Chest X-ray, PA view. Patient: 27 years old, sex M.
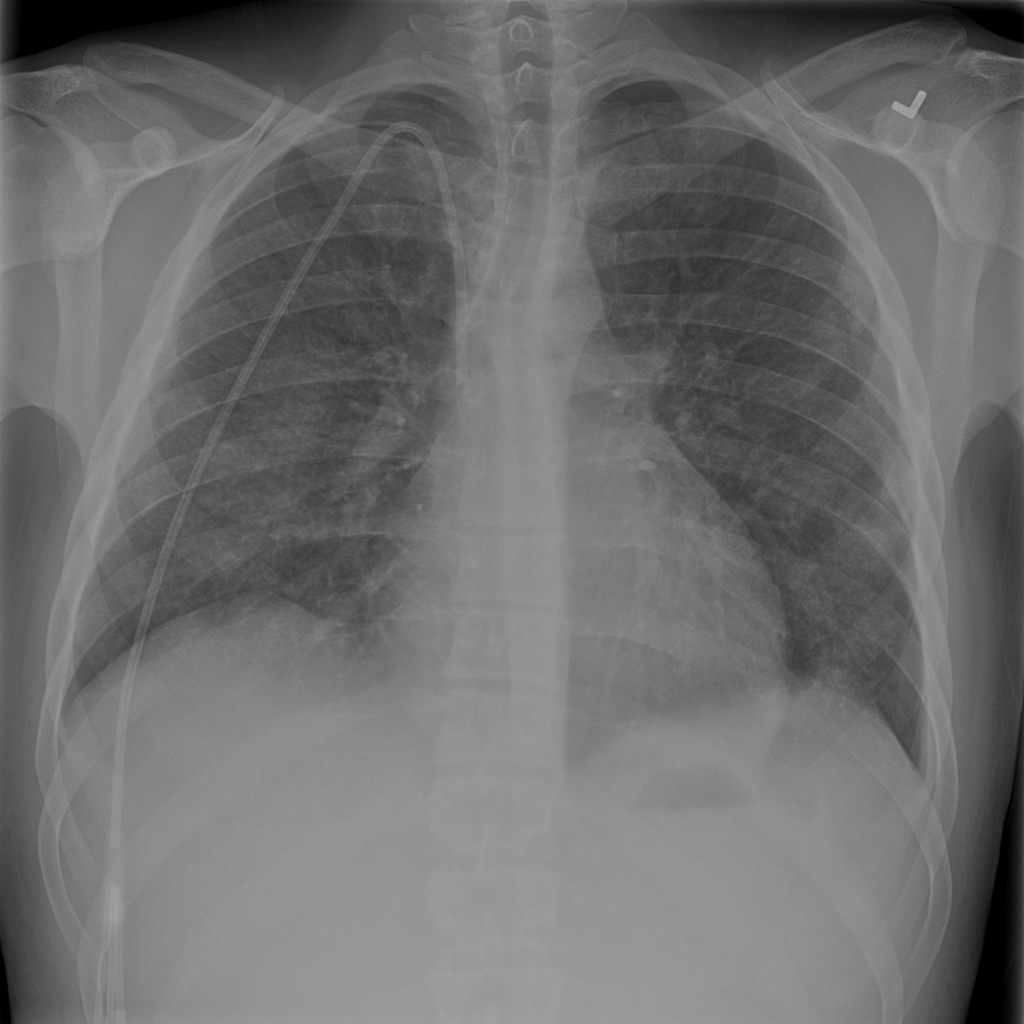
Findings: Effusion, Nodule